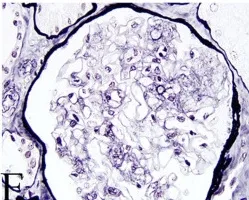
Histologic features of renal lesions. Mesangial lysis indicated by the black arrow. Periodic acid-silver methenamine. Magnification, x200).
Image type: pathology (methenamine_silver)